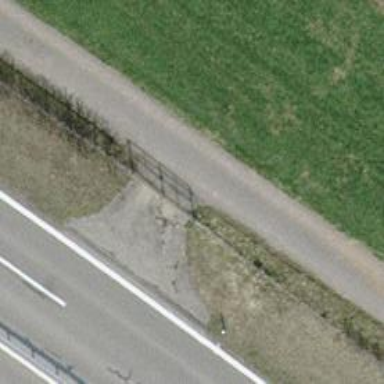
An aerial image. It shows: Gate.